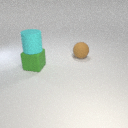
large green rubber cube in front of large brown rubber sphere